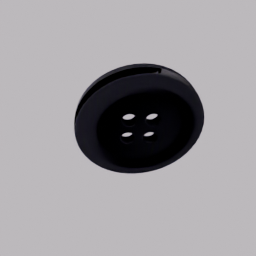
Label: people